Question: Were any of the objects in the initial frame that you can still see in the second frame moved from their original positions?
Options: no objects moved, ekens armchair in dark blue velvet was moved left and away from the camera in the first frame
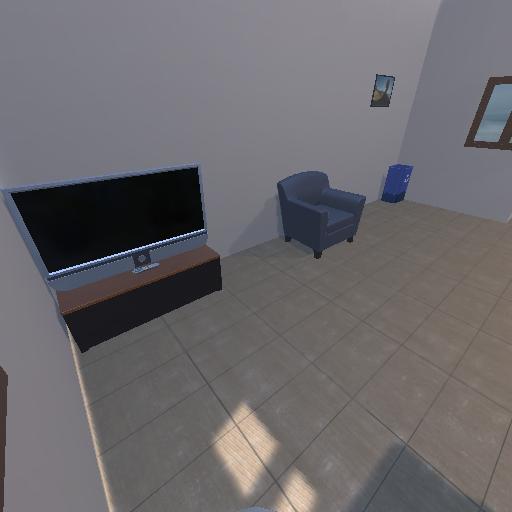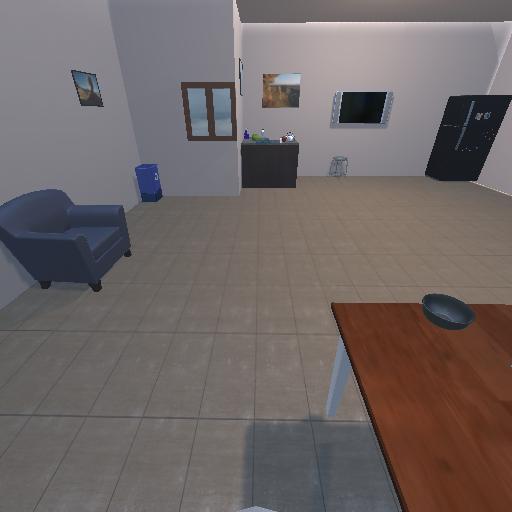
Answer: no objects moved